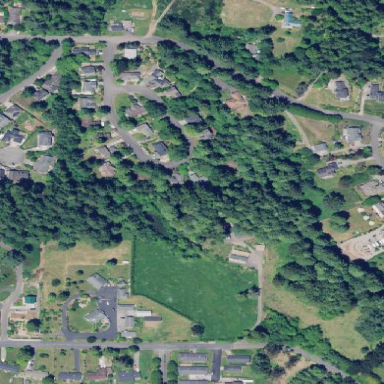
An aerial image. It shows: Evergreen woodland.